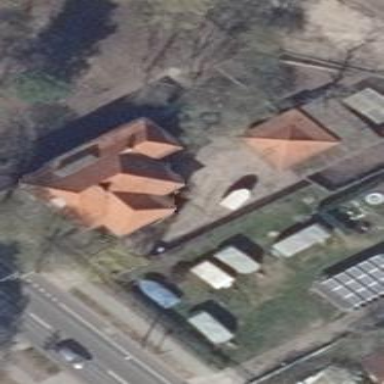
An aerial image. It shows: Building.